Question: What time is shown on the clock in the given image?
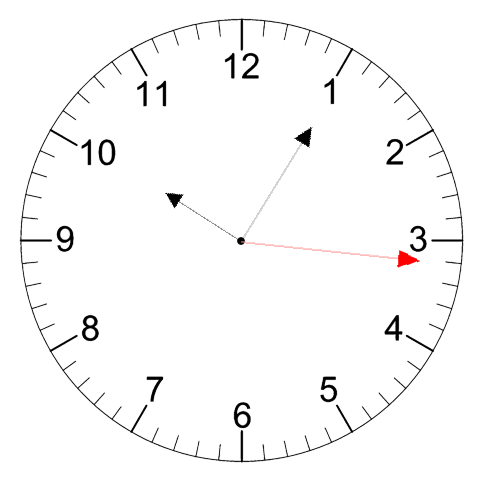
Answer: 10:05:16